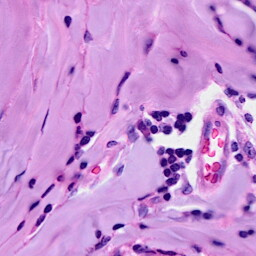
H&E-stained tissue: Breast